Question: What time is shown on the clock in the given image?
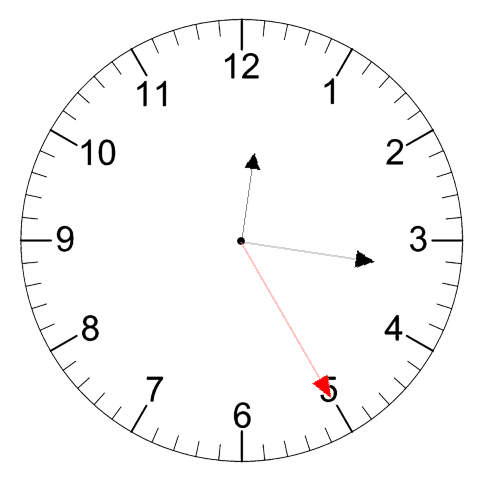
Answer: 12:16:25